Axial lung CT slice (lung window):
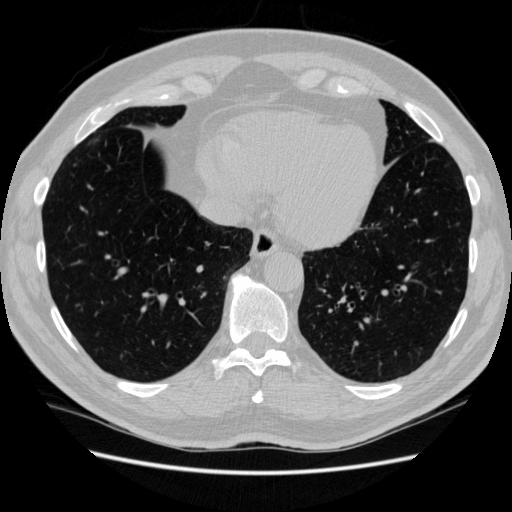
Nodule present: no